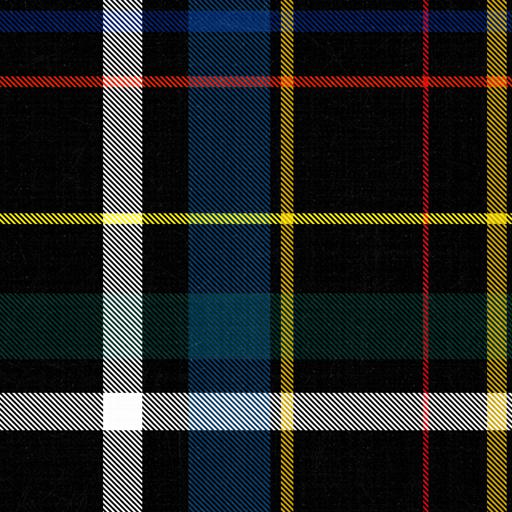
Tags: black fabric pattern tartan